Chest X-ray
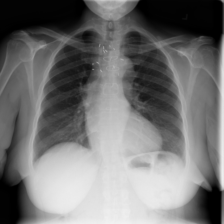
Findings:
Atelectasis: negative
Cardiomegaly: negative
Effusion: negative
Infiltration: positive
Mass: negative
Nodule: negative
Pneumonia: negative
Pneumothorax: negative
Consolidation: negative
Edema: negative
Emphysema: negative
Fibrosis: negative
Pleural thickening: negative
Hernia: negative